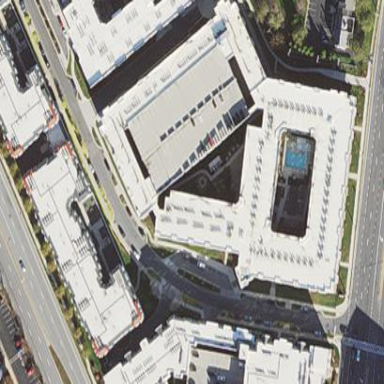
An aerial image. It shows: Multi-storey parking building.